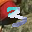
Label: 3